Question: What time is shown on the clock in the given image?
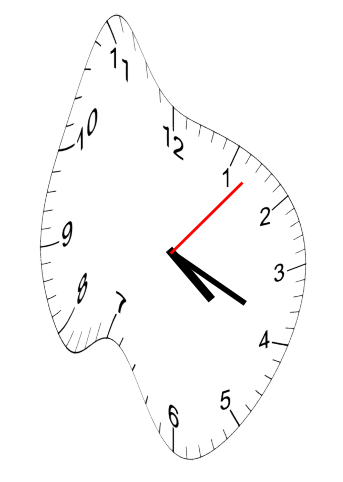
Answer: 04:19:07